Question: I am following the Material guidelines

The problem is that windowBackground is not available below api 21 (at least that is what I think)
- -
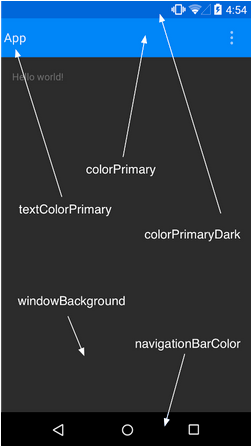
Answer: 'android:windowBackground' has been added in API Level 1 so it's definitely available in every Android version.
In order to check whether an attribute is available for the specific API-Level you can check the <URL>.